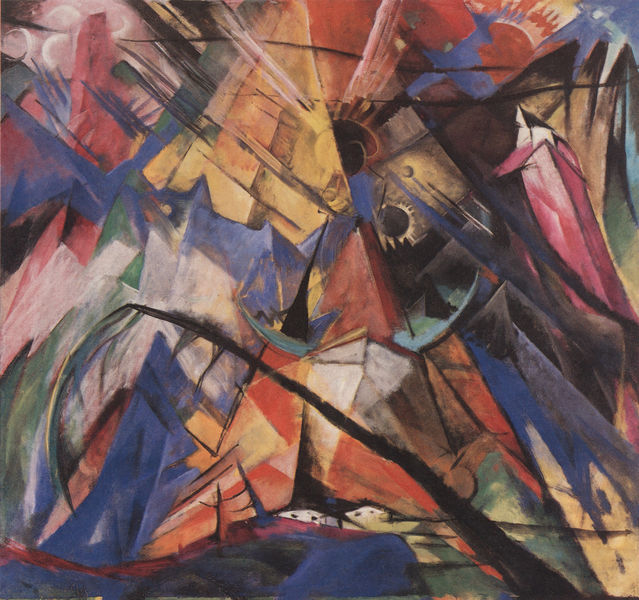
Titel: Tirol
Künstler: Franz Marc
Standort: München
Institution: Pinakothek der Moderne
Schlagwörter: baum, berg, blau, felsen, gemälde, himmel, meer, wasser, weiß, bäume, dreieck, gelb, grün, kubismus, kubistisch, landschaft, menschen, see, stadt, äste, bewegung, blume, bunt, grau, licht, orange, pastell, schwarz, ölbild, haus, rot, tier, tiere, expressionismus, malerei, muster, gesichter, augen, schädel, ast, häuser, sonne, auge, gold, spitzen, rosa, boot, kreis, chaos, bewegt, farbig, schiff, segel, segelboot, wellen, bogen, italien, moderne, abstrakt, berge, farben, fläche, flächen, gebirge, modern, risse, farbe, formen, lila, violett, linien, häuse, krieg, wild, streifen, striche, abstraktion, flucht, punkte, pink, katze, futurismus, eckig, münchen, explosion, strahlen, linie, form, künstler, durcheinander, dynamik, klassische moderne, kreise, wirr, kunst, franz, ecken, zacken, totenkopf, strudel, expressiv, picasso, fluchtpunkt, bambus, spiegelungen, zentrum, löwe, schnecke, grünn, tirol, drehung, kanten, stumpf, geometrie, blauer reiter, primärfarben, sense, kandinsky, unruhig, sonnen, sonnenblume, facetten, tiger, franz marc, marc, murnau, bruch, buntfarben, splitter, mark, keile, zersplittert, straheln, kristalle, asr, agressiv, aufsplittung, klötze, stahlen, feiniger, lin9ien, pahü., reflexiionen, kubismmus, lgemälde, brcuhteile, sonenblume, aufrüttelnd